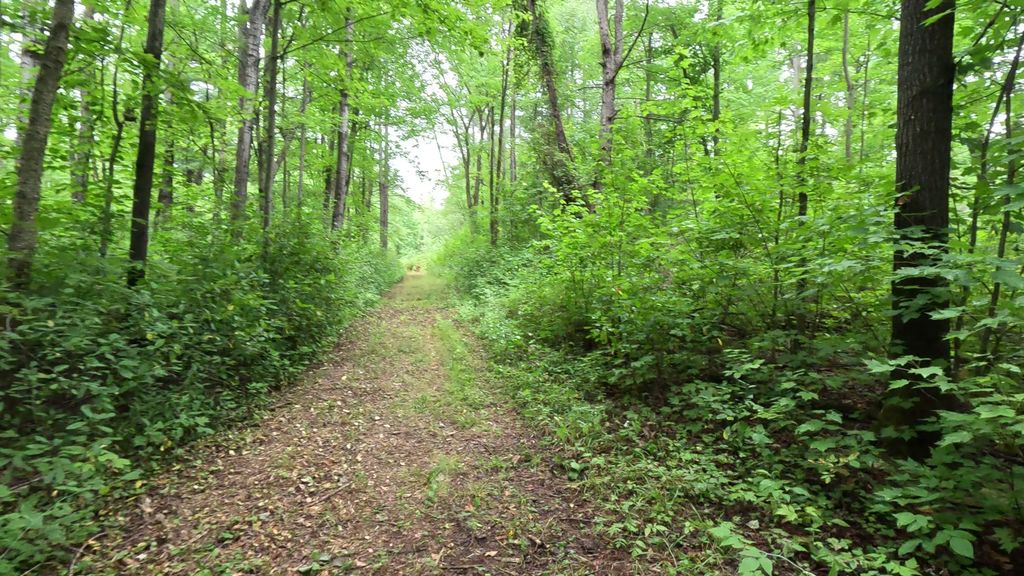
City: ottawa-gatineau